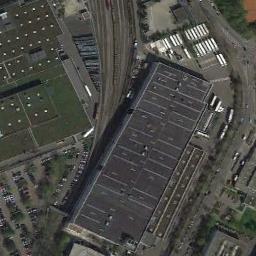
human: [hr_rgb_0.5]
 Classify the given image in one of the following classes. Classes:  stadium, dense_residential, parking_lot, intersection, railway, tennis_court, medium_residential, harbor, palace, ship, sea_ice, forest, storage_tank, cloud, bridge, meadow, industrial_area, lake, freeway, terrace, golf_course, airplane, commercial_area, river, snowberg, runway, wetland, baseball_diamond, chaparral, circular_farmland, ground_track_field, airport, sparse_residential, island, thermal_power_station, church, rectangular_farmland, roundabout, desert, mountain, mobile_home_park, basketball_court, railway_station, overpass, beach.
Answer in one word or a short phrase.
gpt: railway_station